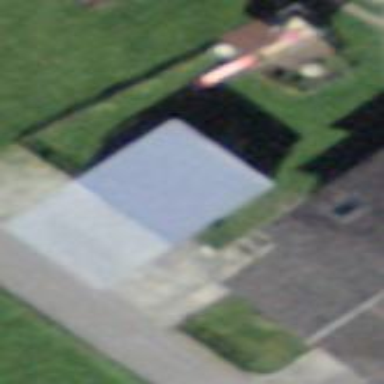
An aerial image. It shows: Carport building.